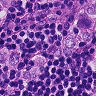
Metastatic tissue present: yes